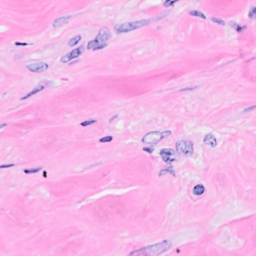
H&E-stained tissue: Breast